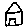
Label: house